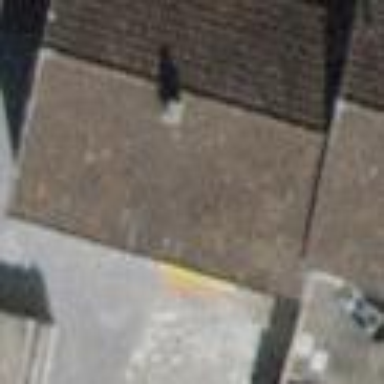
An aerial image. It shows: Building with tiled roof.